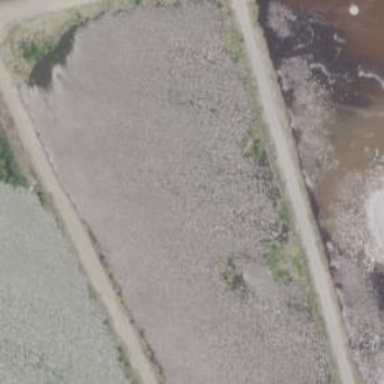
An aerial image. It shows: Body of wastewater.